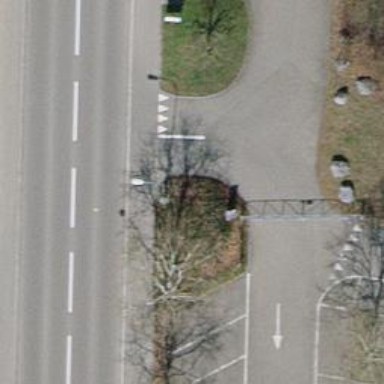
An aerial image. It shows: Unmarked crossing on the road.